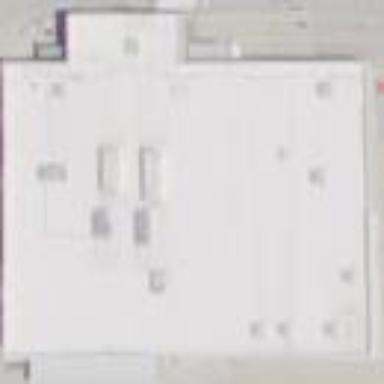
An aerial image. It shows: Supermarket building.